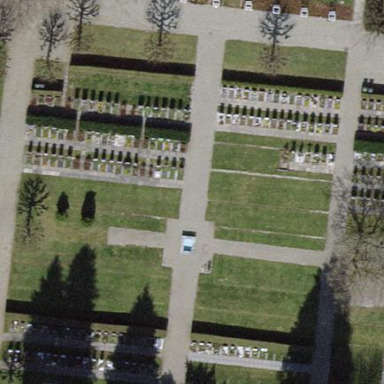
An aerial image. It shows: Cemetery.